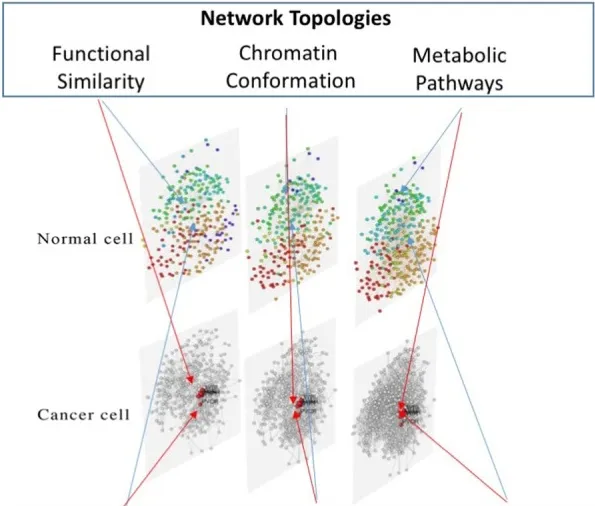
Multi-layer approach to multi-omic data integration. Our approach consists of a three-layered model to compare cells in different conditions: the first layer represents the functional similarity of genes (according to the BP domain of GO) on which mutation data from the COSMIC database are mapped; the second layer represents the conformation of the chromatin in the nucleus (according to Hi-C data analyzed with NuChart) on which epigenetic information of cells are mapped, relying on MeDIP-seq experiments; the third layer represents a protein-protein interaction network (according to the STRING database) on which gene expression data are mapped.
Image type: pathology (papanicolaou)